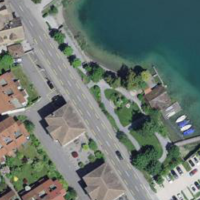
EUNIS habitat code: 54
Species observed at this site:
Phragmites australis